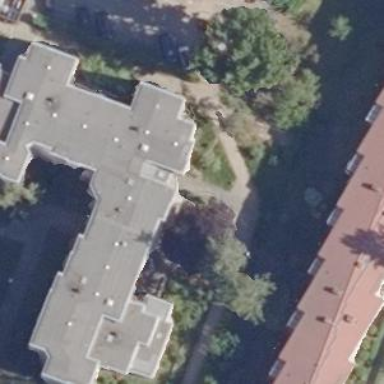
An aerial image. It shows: Apartment building with flat roof.